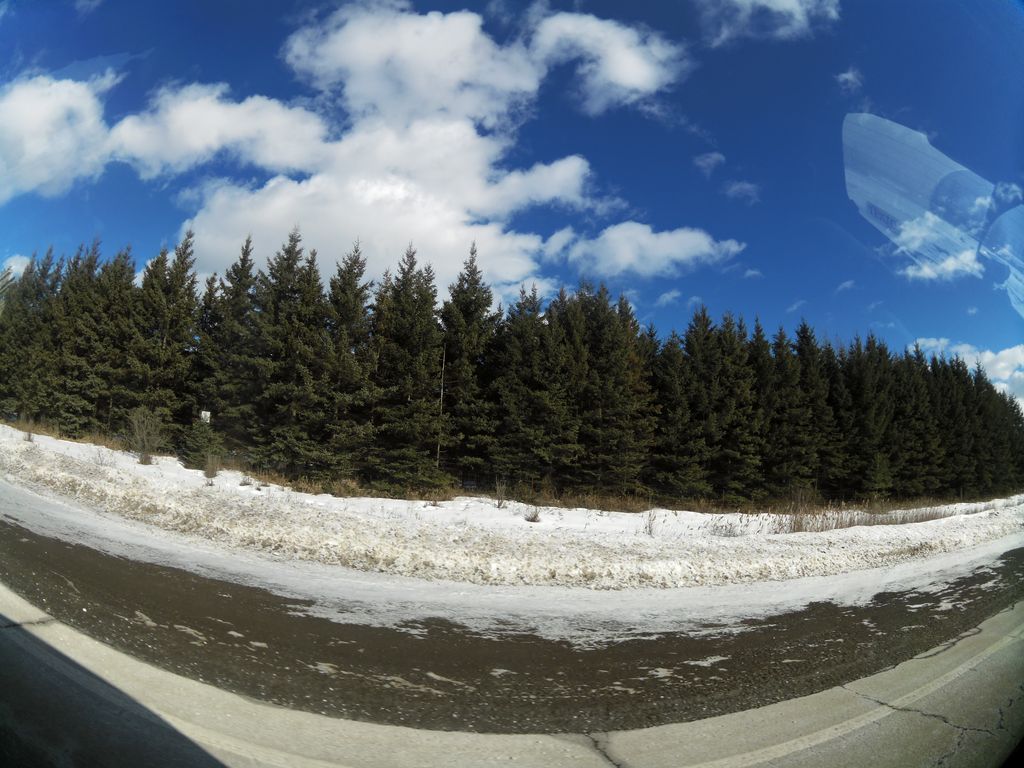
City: ottawa-gatineau